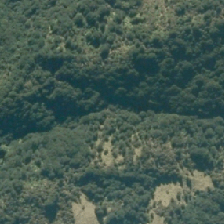
Land cover: manuka_kanuka